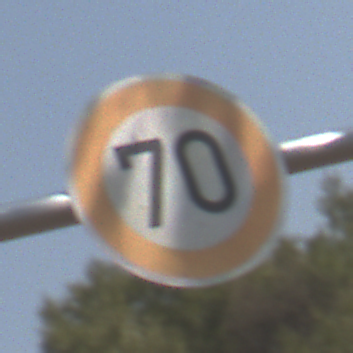
Verkehrszeichen: Geschwindigkeit70
Umgebung: Outdoor, Nature
Tageszeit: MorningAfternoon
Wetter: PartlyCloudy
Licht: Natural
Jahreszeit: NotSpecified
Kontrast: HighContrast